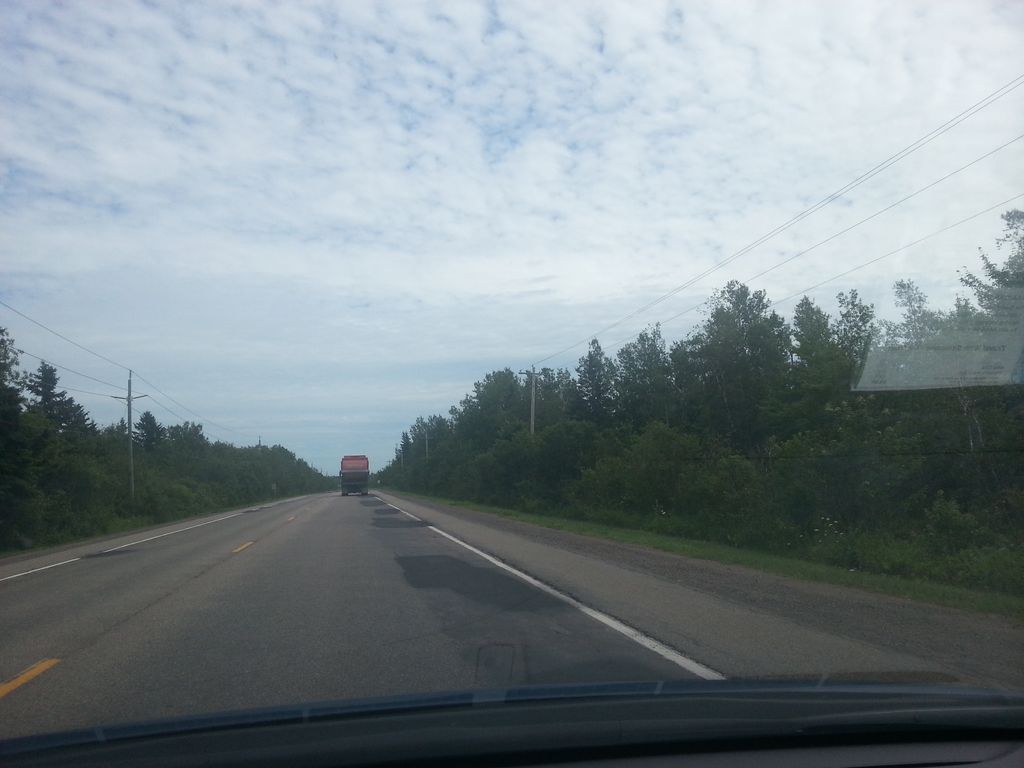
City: charlottetown